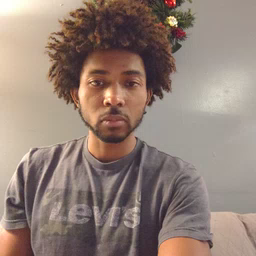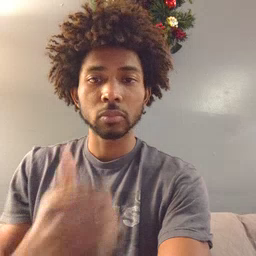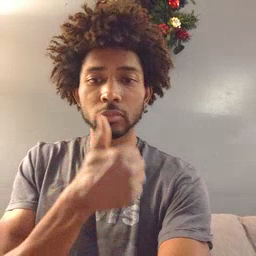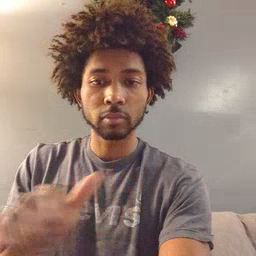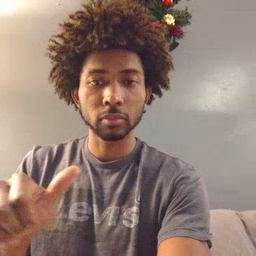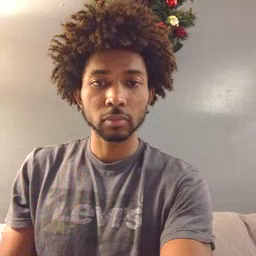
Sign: any